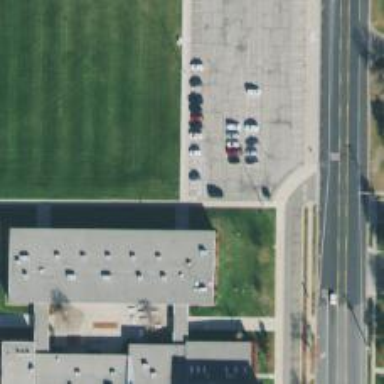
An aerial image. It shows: Parking space.